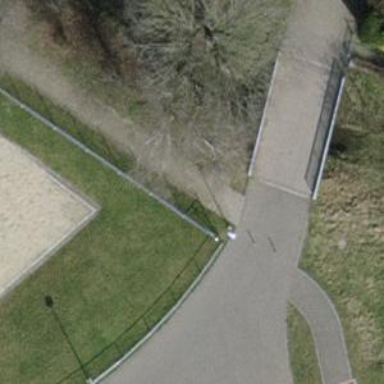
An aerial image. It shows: Bollard barrier.